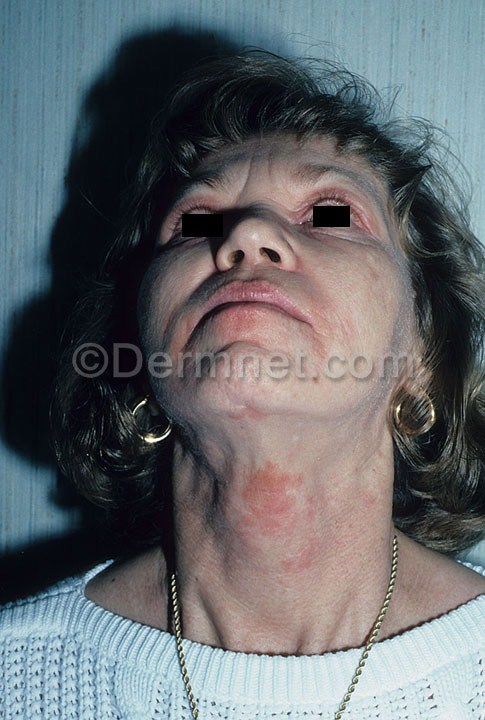
Disease: Poison Ivy Photos and other Contact Dermatitis